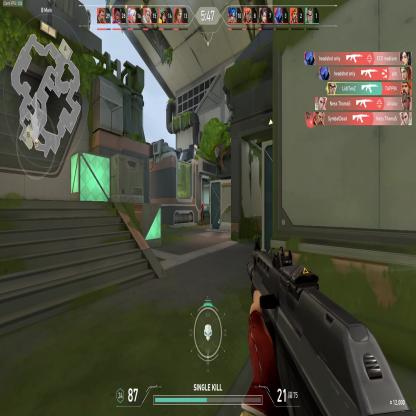
Label: enemy